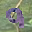
Label: 9